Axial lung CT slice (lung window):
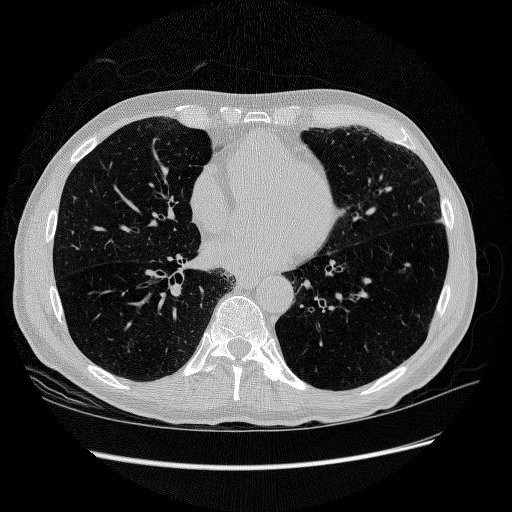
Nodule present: no